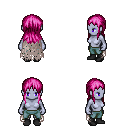
a pixel art fantasy rpg character, female body template, dark elf, purple skin, gray tattered cape, teal pants, pink unkempt hairstyle, black shoes, four views (front, back, left, right), 2x2 character sprite sheet, small pixel art, hard edges, no anti-aliasing